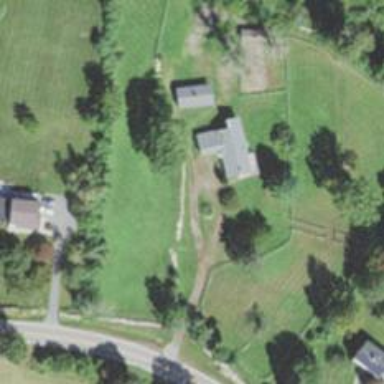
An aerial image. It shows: Residential driveway designated as service road.